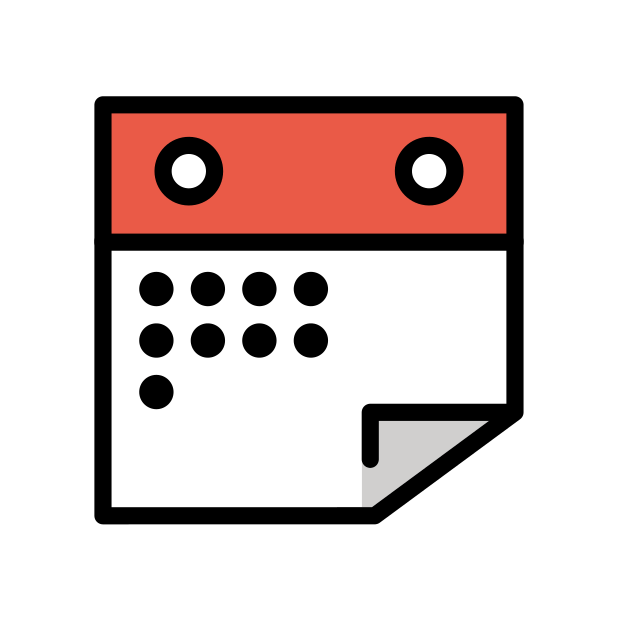
Emoji: 🗓
Name: spiral calendar pad
Unicode: 0x1f5d3